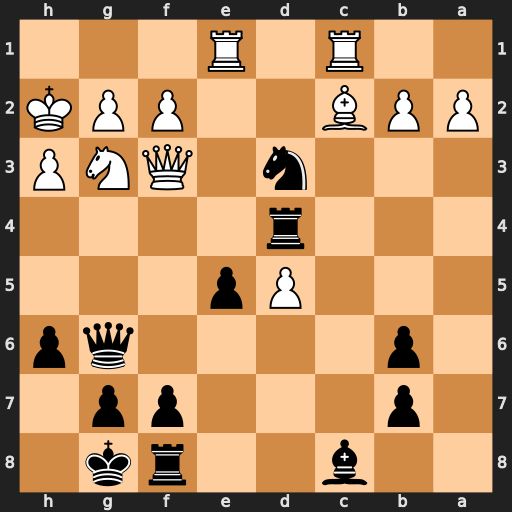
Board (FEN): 2b2rk1/1p3pp1/1p4qp/3Pp3/3r4/3n1QNP/PPB2PPK/2R1R3
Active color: b
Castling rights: -
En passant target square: -
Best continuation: Nxe1